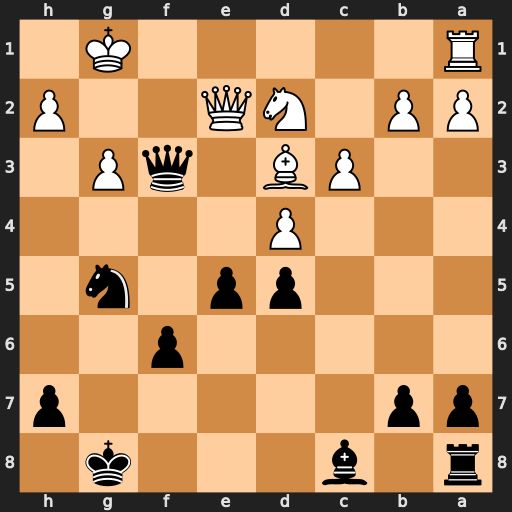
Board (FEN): r1b3k1/pp5p/5p2/3pp1n1/3P4/2PB1qP1/PP1NQ2P/R5K1
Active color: b
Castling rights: -
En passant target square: -
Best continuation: Nh3#